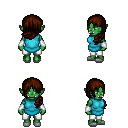
a pixel art fantasy rpg character, female body template, orc, green skin, teal tunic, white pants, brown left-swept hairstyle, white cloth bracers, white slippers, four views (front, back, left, right), 2x2 character sprite sheet, small pixel art, hard edges, no anti-aliasing